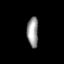
Tissue: lung
Cell type: Others
Senescence score: 0.5444
Nuclear area (px): 330
Mean DAPI intensity: 153.415